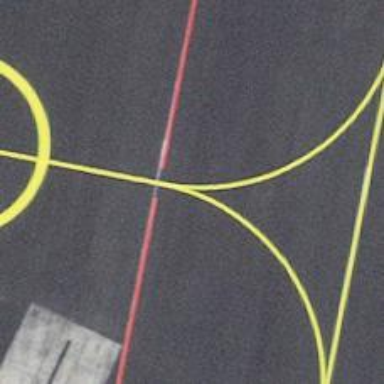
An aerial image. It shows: Image of taxiway at airport.